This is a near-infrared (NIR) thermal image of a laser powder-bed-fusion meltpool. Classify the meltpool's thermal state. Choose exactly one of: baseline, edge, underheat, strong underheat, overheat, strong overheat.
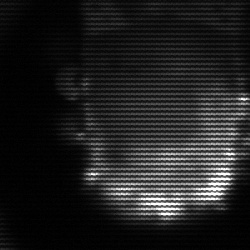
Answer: baseline